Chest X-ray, AP view. Patient: 61 years old, sex F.
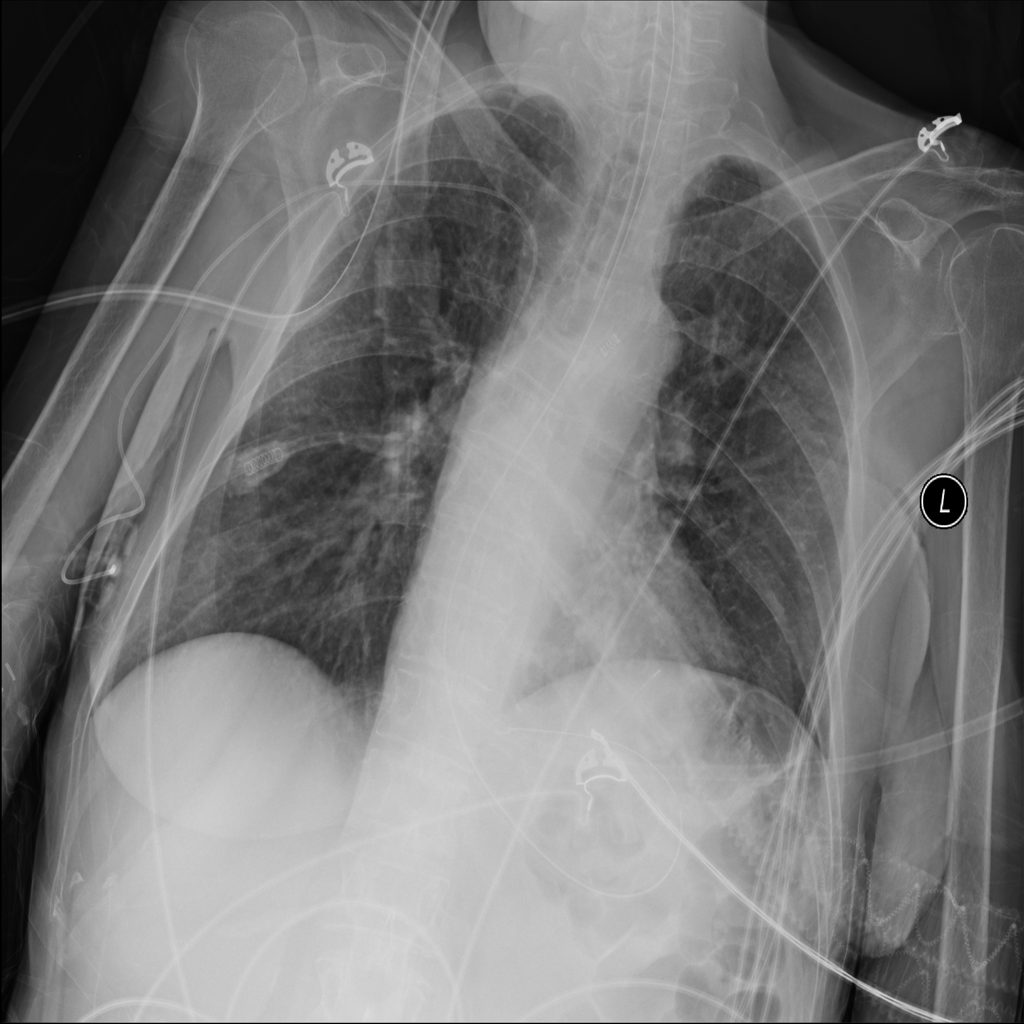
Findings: No Finding